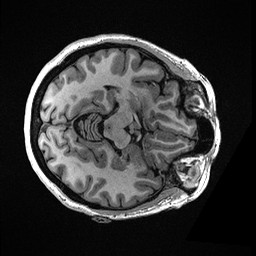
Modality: T1w
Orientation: axial
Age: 45
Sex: female
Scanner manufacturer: ge
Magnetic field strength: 3 T
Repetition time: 0.006952 s
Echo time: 0.00292 s